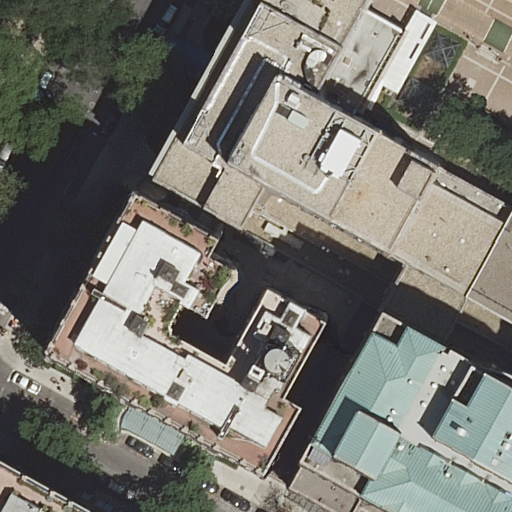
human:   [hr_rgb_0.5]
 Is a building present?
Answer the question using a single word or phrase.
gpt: yes

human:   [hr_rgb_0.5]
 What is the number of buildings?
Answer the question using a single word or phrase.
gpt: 5

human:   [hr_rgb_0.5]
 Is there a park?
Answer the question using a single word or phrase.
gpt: yes

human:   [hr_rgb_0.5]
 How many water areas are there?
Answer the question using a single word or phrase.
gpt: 0

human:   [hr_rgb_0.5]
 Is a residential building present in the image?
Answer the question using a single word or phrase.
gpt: yes

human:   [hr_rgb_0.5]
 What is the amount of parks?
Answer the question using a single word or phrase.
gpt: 1

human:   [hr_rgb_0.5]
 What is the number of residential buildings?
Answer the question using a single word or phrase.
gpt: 4

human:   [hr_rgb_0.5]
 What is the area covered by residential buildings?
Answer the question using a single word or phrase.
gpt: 3986m2

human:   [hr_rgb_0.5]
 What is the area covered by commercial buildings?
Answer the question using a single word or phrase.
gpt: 0m2

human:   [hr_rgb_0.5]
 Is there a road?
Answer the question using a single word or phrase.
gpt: yes

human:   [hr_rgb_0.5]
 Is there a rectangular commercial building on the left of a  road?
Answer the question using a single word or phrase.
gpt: no

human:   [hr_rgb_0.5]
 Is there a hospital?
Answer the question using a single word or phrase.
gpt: yes

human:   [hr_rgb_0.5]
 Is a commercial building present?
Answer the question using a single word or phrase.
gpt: no

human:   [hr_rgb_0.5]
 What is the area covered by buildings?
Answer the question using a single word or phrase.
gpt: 4936m2

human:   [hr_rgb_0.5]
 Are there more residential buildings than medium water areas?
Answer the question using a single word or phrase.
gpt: yes

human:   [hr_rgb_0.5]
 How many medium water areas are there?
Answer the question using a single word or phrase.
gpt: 0

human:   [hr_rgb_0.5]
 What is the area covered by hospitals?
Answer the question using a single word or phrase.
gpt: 10457m2

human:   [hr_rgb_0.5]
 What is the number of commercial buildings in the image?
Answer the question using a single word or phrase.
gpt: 0

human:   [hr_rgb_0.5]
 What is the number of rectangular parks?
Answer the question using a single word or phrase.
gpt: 1

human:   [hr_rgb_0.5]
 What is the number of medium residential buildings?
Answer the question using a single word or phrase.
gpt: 1

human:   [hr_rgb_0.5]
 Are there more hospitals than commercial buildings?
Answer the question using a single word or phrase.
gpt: yes

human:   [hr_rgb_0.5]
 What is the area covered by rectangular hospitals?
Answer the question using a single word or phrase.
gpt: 0m2

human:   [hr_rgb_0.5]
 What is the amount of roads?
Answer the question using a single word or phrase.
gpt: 2

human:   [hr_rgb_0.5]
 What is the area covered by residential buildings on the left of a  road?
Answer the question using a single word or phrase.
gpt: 87m2

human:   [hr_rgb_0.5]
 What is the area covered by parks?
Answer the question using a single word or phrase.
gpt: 10631m2

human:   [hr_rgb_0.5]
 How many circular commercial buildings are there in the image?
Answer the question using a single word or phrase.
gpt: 0

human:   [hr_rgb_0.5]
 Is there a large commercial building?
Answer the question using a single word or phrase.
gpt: no

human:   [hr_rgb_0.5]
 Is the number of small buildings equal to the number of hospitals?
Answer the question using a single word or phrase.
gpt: yes

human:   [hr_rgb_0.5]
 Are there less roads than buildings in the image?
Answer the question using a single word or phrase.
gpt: yes

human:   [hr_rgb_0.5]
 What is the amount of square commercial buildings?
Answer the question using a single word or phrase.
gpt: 0

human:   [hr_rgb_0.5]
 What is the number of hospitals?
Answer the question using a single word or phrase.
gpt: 1

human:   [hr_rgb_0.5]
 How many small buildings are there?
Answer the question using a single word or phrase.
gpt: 1

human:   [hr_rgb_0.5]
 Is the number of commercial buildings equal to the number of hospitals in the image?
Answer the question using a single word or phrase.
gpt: no

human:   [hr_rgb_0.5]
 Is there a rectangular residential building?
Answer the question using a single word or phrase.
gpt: yes

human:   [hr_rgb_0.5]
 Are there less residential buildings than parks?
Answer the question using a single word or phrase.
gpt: no

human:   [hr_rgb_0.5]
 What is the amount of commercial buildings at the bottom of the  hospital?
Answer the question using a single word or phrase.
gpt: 0

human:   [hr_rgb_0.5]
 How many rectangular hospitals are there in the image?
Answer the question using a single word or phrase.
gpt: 0

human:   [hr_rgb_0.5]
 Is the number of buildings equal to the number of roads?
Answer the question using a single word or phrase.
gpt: no

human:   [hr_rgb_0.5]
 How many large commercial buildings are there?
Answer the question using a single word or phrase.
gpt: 0

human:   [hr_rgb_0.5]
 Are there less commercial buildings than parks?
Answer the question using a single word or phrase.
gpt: yes

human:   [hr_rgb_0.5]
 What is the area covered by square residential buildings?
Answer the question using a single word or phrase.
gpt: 0m2

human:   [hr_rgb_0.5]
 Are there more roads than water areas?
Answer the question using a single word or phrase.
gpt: yes

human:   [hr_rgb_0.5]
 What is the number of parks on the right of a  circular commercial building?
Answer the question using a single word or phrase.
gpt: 0

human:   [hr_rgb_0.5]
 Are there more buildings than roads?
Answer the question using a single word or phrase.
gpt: yes

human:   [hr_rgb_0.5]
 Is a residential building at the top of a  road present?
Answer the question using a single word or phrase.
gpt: no

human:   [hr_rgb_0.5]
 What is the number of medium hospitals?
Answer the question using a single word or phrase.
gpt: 0

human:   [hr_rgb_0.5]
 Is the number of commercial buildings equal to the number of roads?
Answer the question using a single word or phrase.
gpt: no

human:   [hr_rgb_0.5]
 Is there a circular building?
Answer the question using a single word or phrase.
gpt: no

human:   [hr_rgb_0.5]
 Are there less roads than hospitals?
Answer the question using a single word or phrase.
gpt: no

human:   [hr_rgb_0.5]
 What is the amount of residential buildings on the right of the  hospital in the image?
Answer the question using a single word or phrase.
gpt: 0

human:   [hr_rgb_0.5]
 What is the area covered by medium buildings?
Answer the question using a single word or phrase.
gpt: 234m2

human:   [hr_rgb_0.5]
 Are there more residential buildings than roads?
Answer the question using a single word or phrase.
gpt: yes

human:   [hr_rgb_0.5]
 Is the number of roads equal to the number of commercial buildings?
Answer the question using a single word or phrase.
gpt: no

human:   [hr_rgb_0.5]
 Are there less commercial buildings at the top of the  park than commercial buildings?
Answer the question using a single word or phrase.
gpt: no

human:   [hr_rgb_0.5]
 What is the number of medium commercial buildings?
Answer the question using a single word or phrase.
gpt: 0

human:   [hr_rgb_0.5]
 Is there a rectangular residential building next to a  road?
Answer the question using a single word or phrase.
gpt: yes

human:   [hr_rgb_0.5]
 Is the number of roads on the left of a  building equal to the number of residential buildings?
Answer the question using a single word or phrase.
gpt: no

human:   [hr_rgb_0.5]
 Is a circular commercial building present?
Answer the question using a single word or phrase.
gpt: no

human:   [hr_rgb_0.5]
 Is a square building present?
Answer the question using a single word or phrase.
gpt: no

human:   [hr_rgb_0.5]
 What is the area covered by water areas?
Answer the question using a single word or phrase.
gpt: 0m2

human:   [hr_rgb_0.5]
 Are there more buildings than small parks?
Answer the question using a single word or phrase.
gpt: yes

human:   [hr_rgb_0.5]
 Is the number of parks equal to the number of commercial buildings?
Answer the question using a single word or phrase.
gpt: no

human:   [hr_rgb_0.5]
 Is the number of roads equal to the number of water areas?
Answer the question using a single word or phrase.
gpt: no

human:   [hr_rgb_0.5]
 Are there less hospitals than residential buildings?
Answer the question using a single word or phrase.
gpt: yes